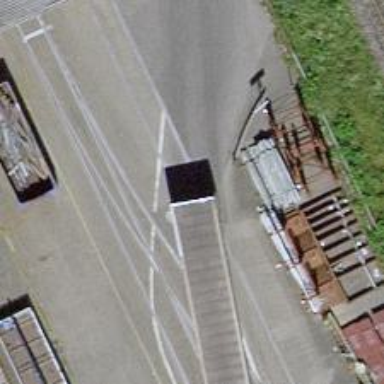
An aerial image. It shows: Level crossing along the railway.